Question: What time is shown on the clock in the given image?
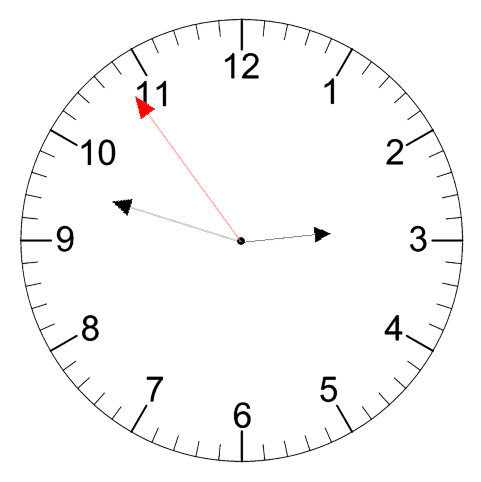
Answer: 02:47:54